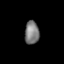
Tissue: prostate
Cell type: T cells
Senescence score: 0.334
Nuclear area (px): 326
Mean DAPI intensity: 123.258